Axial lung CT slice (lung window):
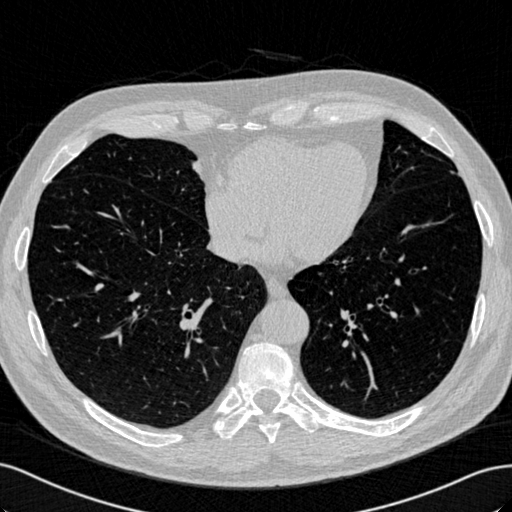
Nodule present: no